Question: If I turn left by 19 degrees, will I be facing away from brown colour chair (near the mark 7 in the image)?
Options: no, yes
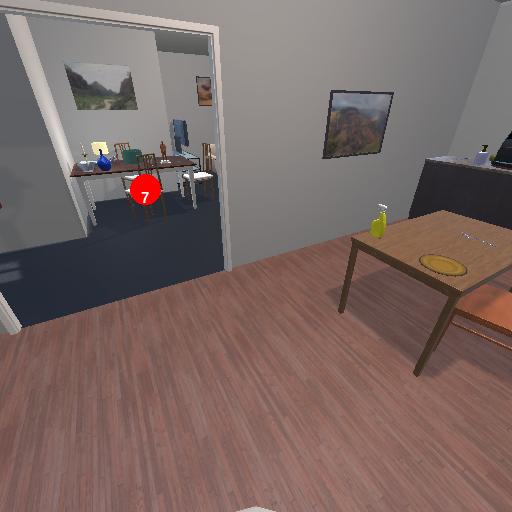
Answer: no